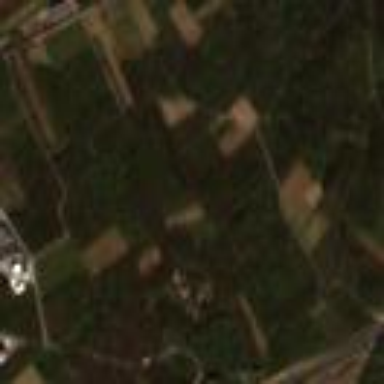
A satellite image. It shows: Group of walnut trees.